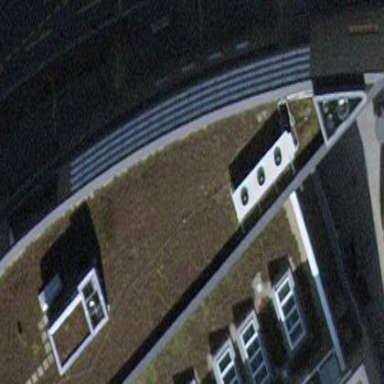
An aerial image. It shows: Commercial building.